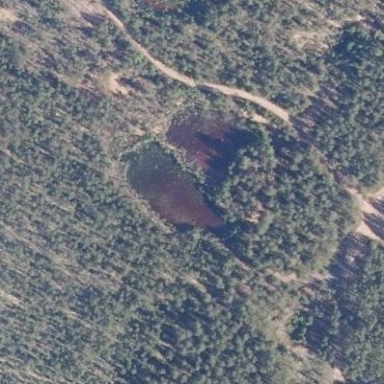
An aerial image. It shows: Reservoir area.